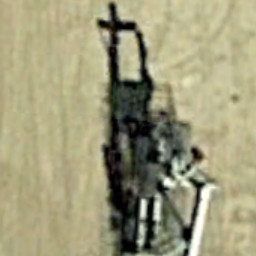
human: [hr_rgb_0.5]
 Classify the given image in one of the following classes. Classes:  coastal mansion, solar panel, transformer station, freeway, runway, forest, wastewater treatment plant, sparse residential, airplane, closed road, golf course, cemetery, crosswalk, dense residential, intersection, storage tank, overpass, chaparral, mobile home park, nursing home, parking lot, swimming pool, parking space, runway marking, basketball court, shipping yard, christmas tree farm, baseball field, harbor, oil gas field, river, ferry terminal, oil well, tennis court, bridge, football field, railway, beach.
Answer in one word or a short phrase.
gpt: oil well